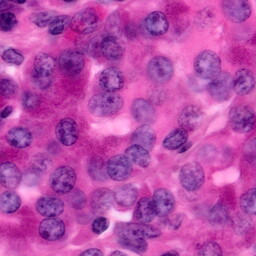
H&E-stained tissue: Pancreatic